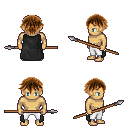
a pixel art fantasy rpg character, male body template, human, tanned skin, black cape, white pants, brown short bangs hairstyle, spear, four views (front, back, left, right), 2x2 character sprite sheet, small pixel art, hard edges, no anti-aliasing